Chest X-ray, PA view. Patient: 35 years old, sex F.
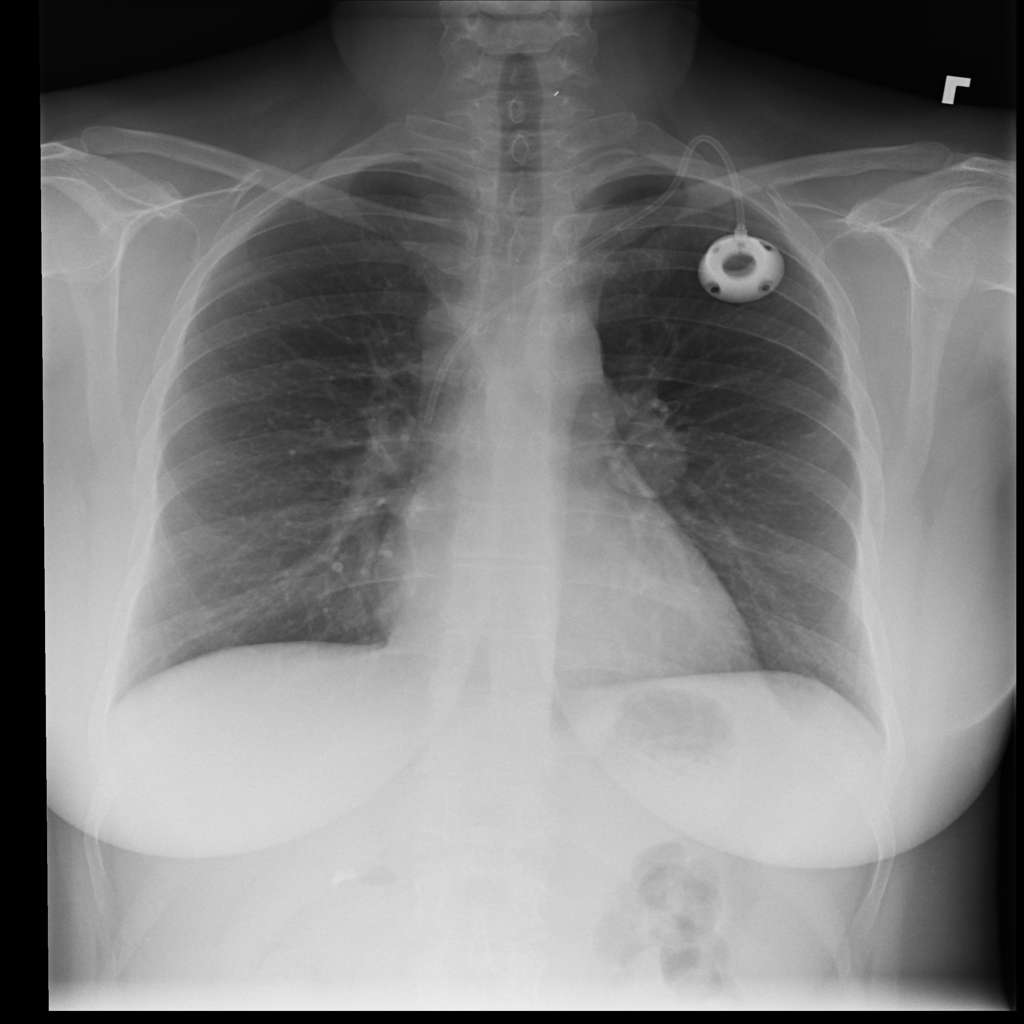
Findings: Infiltration